Field crop: maize
Growth stage: 2
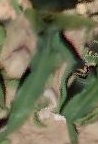
Species: maize